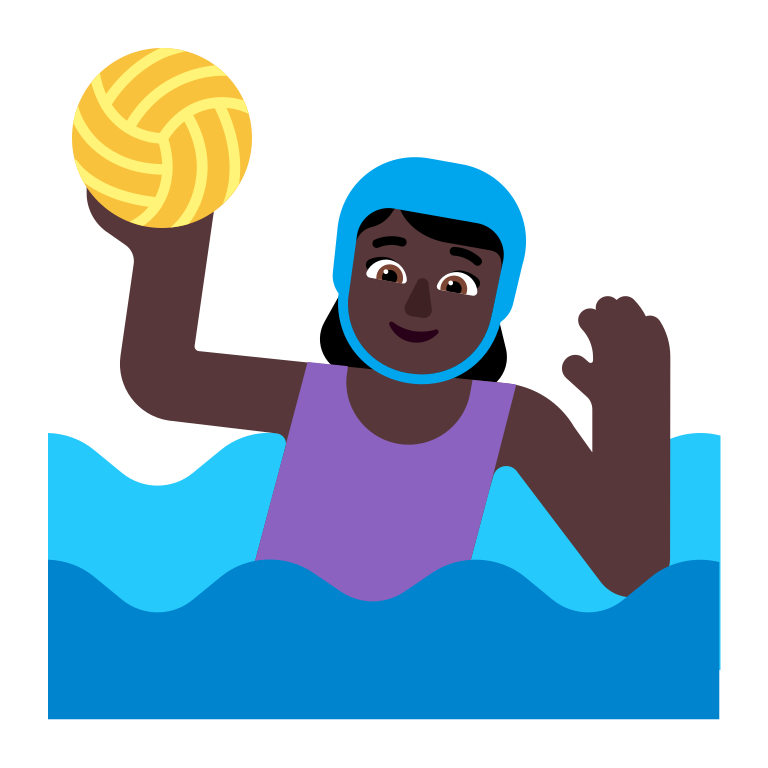
woman playing water polo flat dark